Field crop: maize
Growth stage: 2
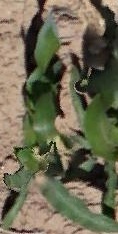
Species: maize